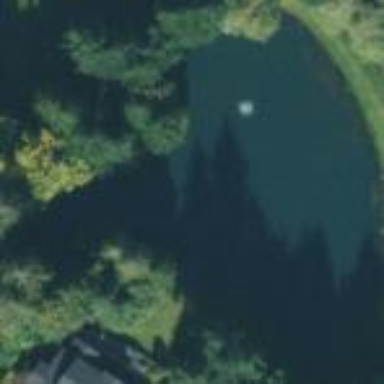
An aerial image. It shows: Pond with natural water.